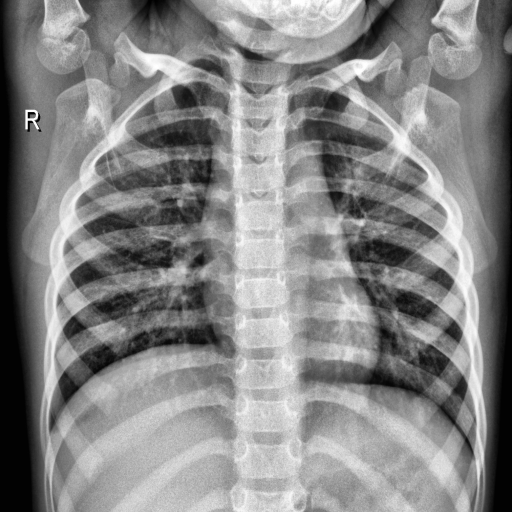
Finding: NORMAL